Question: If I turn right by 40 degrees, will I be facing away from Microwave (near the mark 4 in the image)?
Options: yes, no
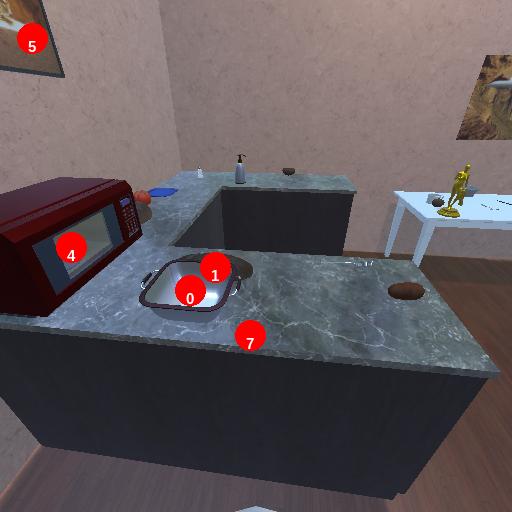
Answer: yes